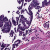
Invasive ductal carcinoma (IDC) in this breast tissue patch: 0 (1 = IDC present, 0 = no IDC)